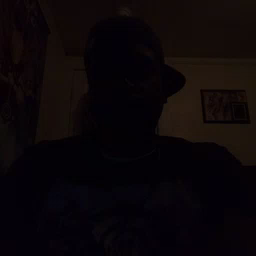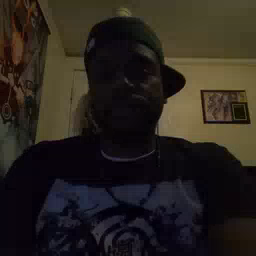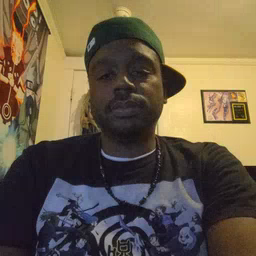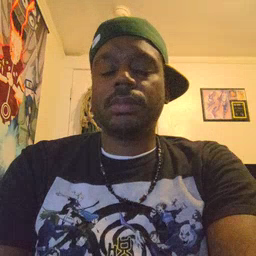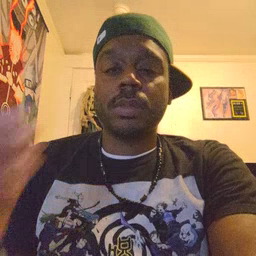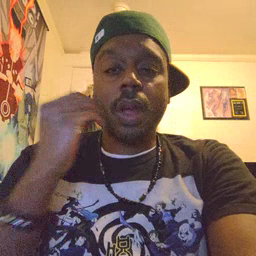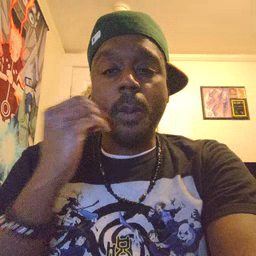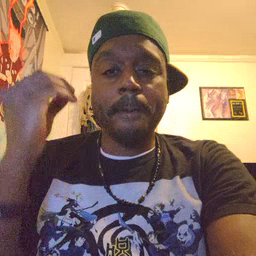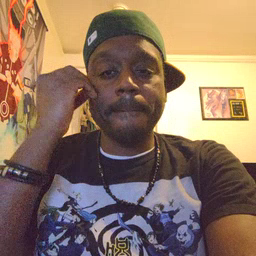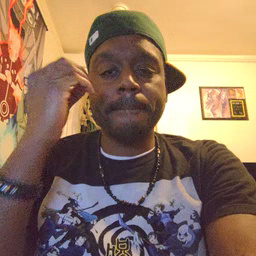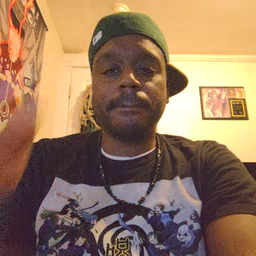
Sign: home